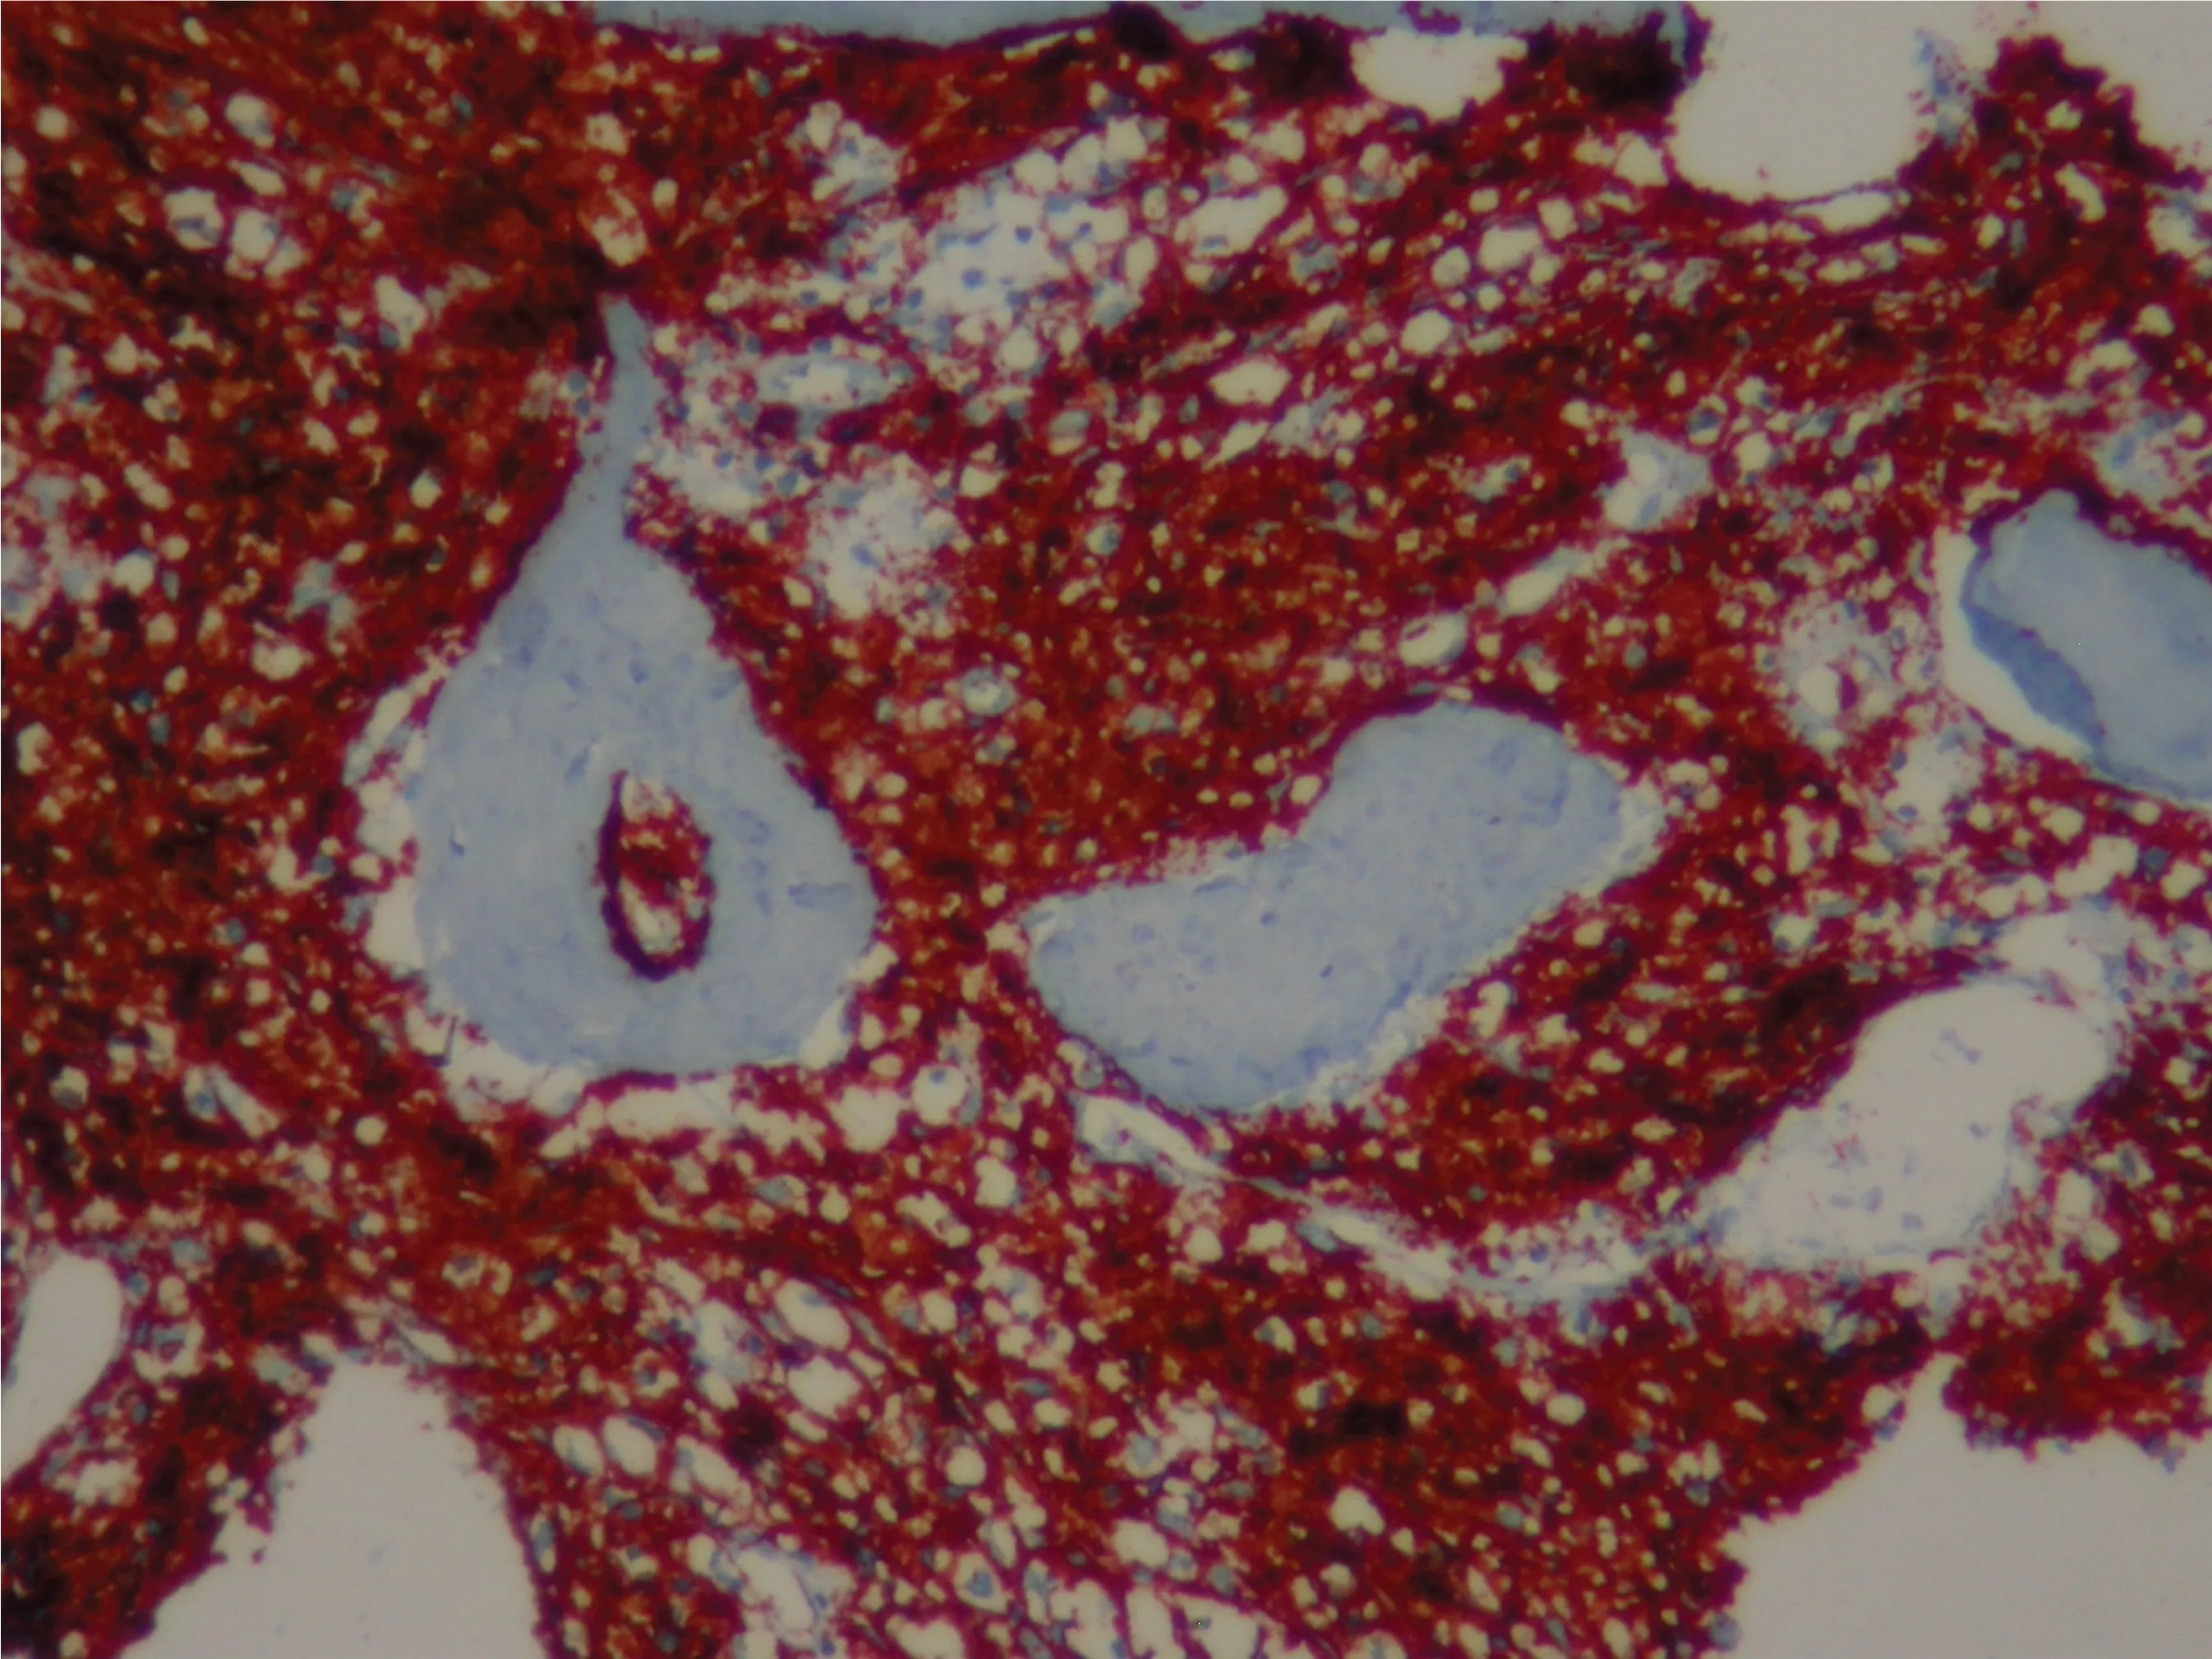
Photomicrograph of immunohistochemical stain shows sheets of large mononuclear cells positive for CD20.
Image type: pathology (immunostaining)